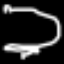
Label: frog